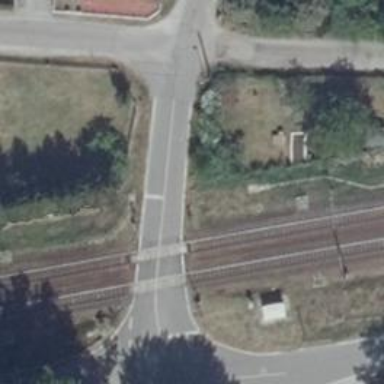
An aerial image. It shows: Railway level crossing.